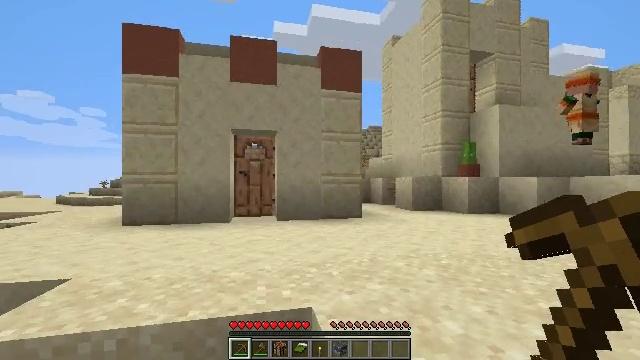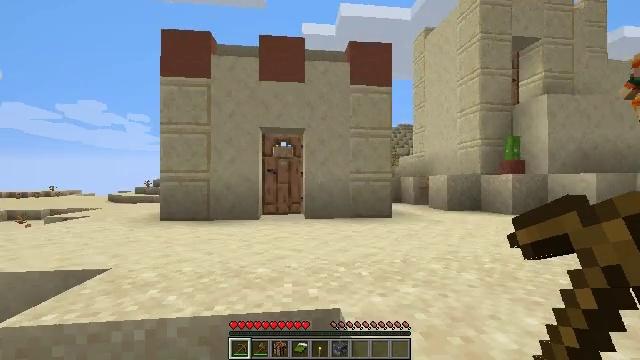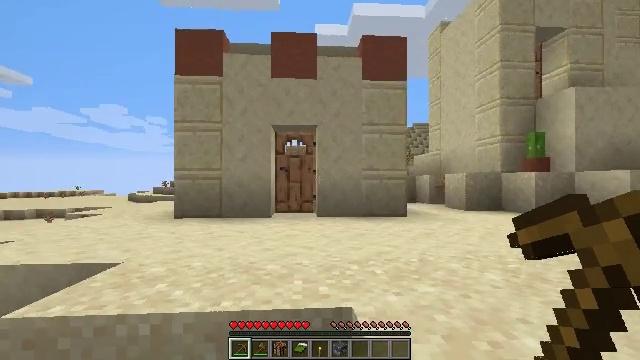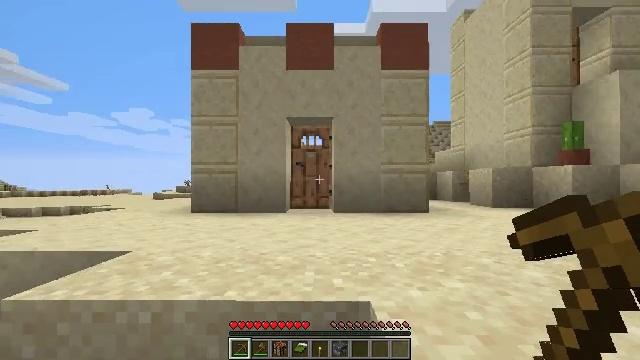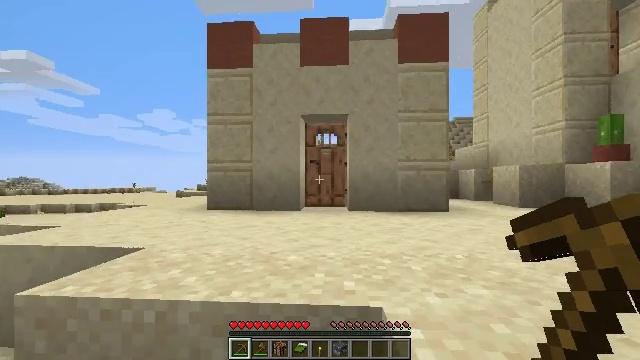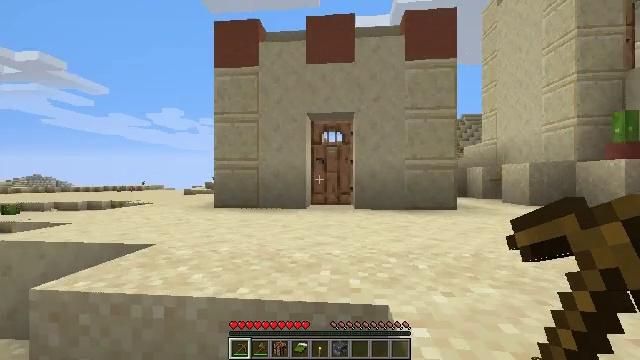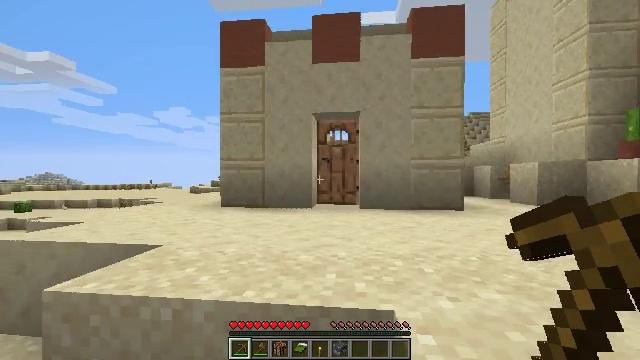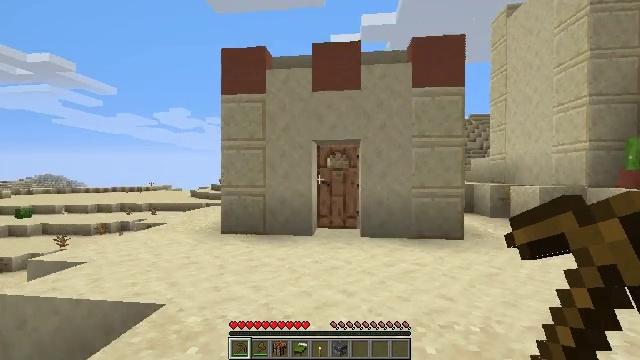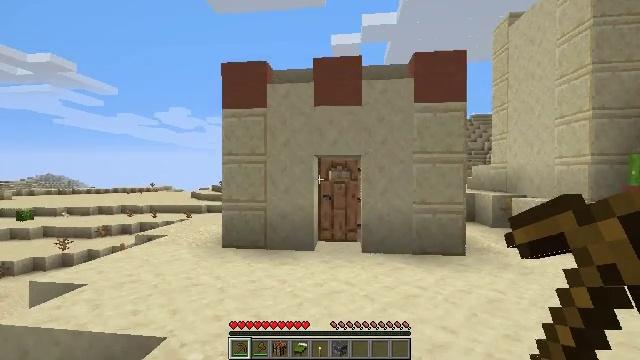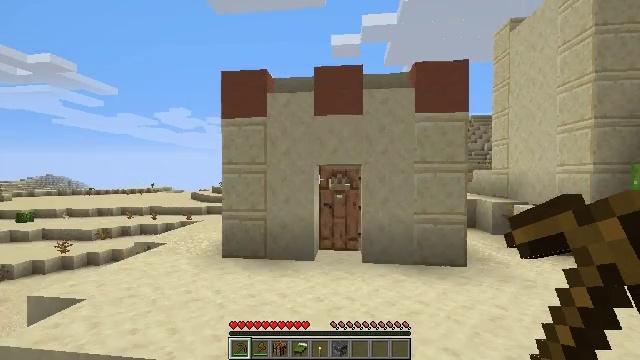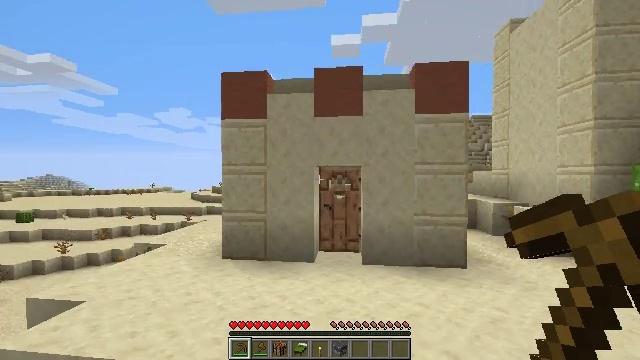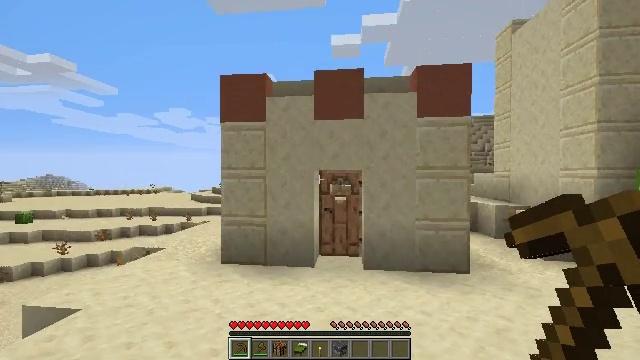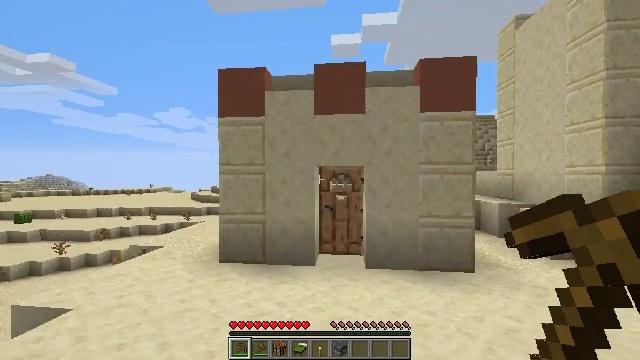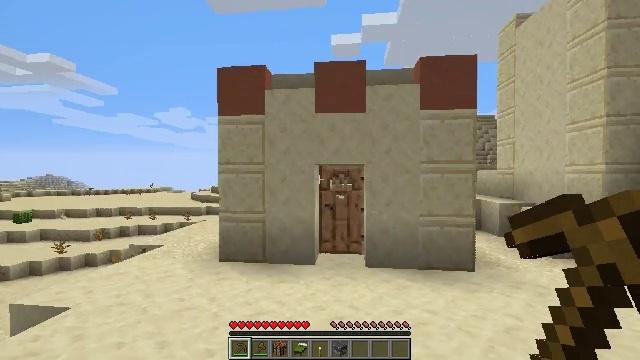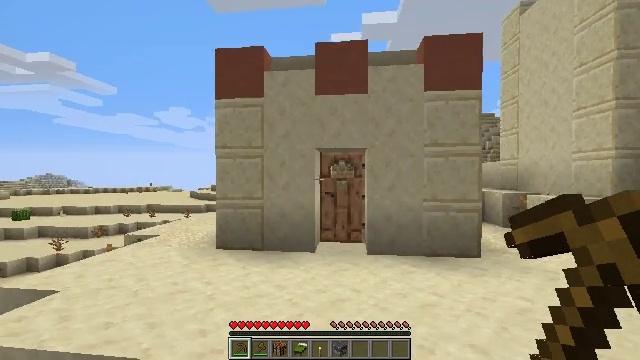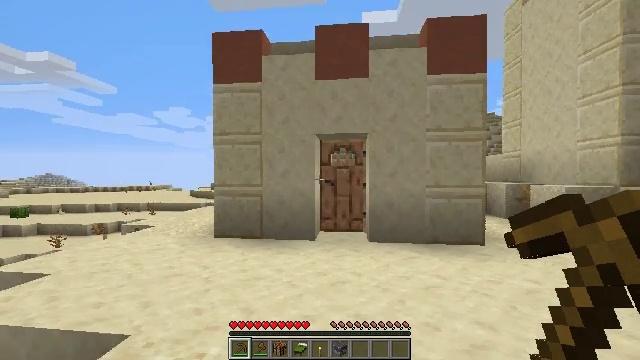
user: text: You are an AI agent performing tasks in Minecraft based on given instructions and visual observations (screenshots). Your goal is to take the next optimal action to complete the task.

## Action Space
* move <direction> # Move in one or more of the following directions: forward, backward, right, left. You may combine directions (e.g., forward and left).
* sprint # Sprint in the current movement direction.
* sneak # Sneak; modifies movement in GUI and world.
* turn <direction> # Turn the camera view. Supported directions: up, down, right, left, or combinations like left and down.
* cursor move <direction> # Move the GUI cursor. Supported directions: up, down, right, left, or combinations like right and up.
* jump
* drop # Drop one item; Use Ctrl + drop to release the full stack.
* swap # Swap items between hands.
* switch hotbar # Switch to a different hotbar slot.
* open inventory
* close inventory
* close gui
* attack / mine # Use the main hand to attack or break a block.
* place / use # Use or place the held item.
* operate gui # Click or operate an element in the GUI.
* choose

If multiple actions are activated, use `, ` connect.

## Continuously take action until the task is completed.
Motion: motion action
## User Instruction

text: Reclaim the chest into your inventory.
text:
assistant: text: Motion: move forward, turn left
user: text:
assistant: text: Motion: move forward, turn left
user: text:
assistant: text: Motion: move forward, turn left
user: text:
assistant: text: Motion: move forward, turn left
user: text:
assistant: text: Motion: move forward, turn left
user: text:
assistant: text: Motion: move forward, turn left, jump
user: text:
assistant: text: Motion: move forward, jump
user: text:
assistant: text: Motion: move forward, jump
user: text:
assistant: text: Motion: move forward
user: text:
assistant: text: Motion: move forward
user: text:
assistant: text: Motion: move forward
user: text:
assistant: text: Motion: move forward
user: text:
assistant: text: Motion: move forward
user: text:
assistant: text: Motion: move forward
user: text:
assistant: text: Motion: move forward
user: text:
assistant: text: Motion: move forward
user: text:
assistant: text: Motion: move forward
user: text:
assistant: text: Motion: move forward
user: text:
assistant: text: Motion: move forward
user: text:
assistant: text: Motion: move forward
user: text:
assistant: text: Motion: move forward
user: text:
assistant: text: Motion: move forward
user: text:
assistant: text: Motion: move forward
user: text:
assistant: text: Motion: move forward
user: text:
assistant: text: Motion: move forward, jump
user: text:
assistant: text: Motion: move forward, jump
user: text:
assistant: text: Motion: move forward, jump
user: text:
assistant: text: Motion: move forward, jump
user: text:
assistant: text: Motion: move forward
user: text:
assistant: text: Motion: move forward